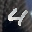
Label: 4